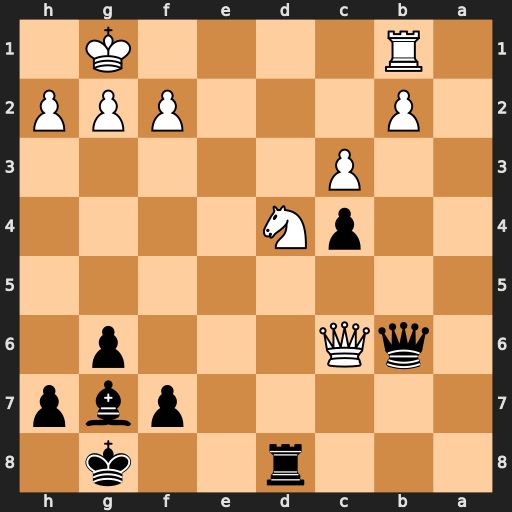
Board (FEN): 3r2k1/5pbp/1qQ3p1/8/2pN4/2P5/1P3PPP/1R4K1
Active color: b
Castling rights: -
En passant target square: -
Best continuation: Bxd4 Qxb6 Bxb6